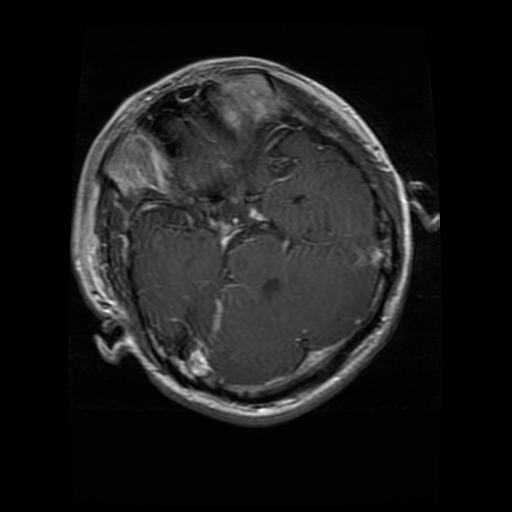
Label: glioma